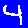
Digit: 4